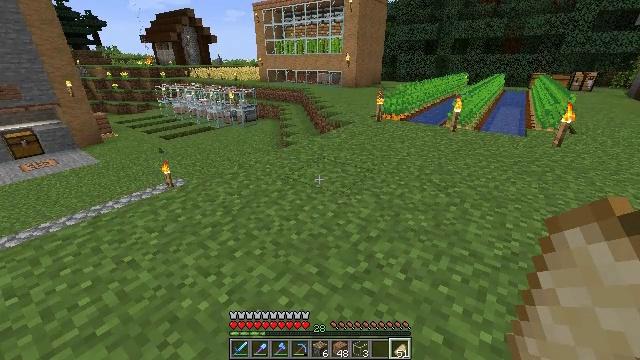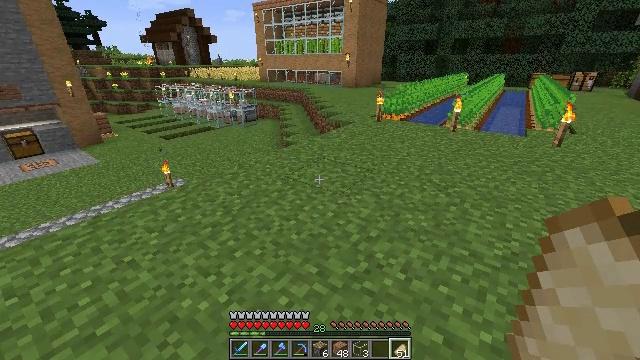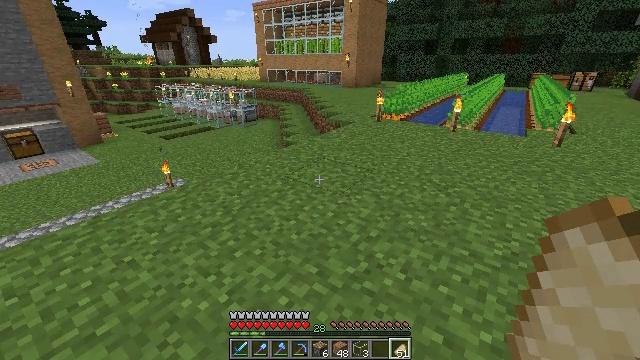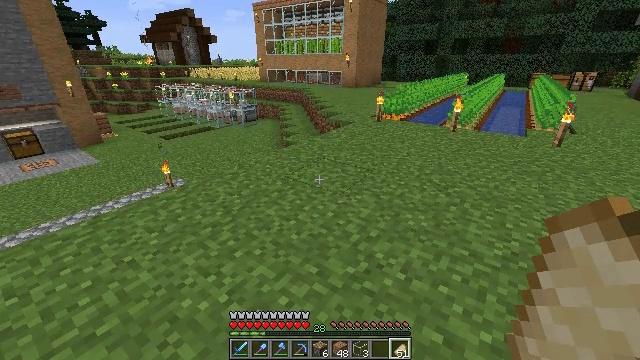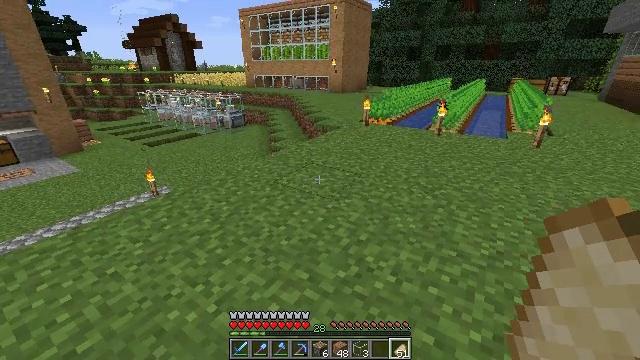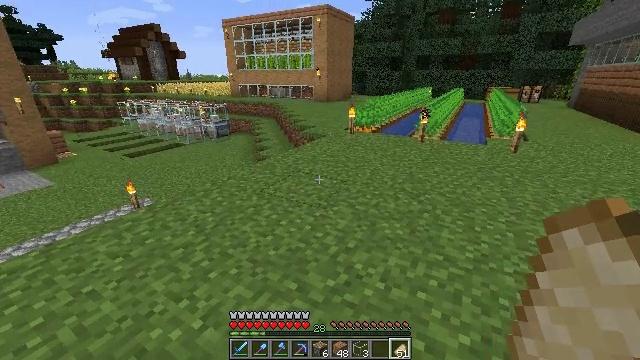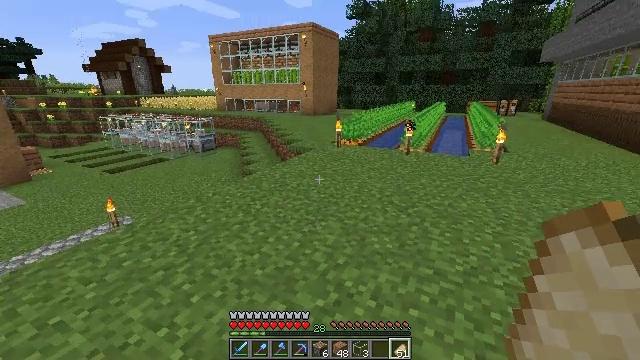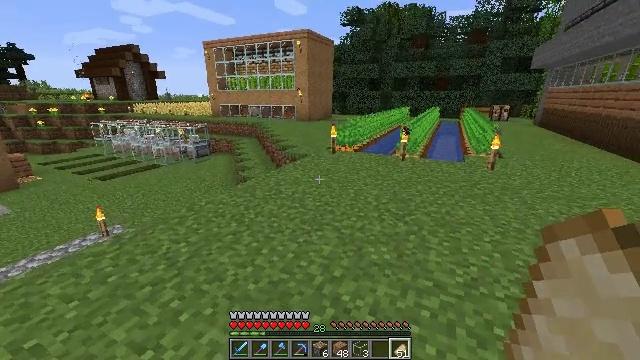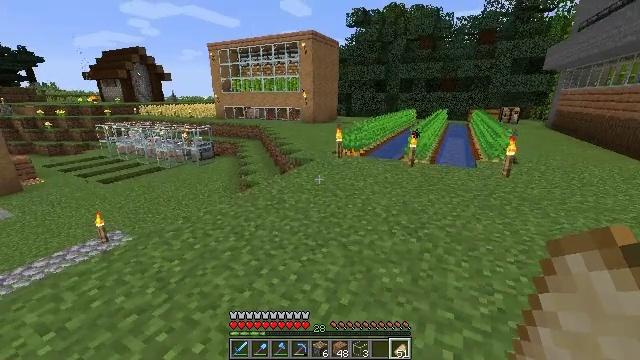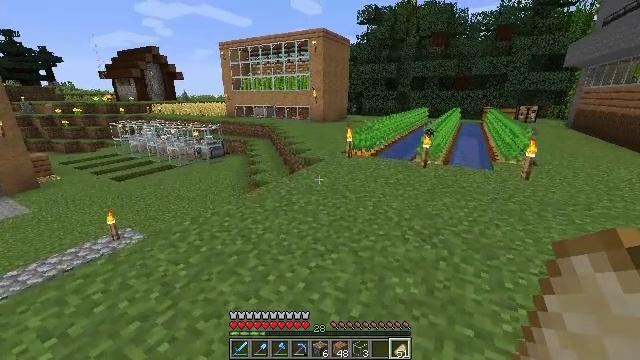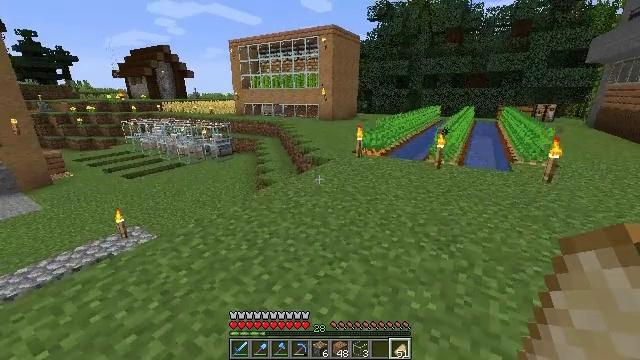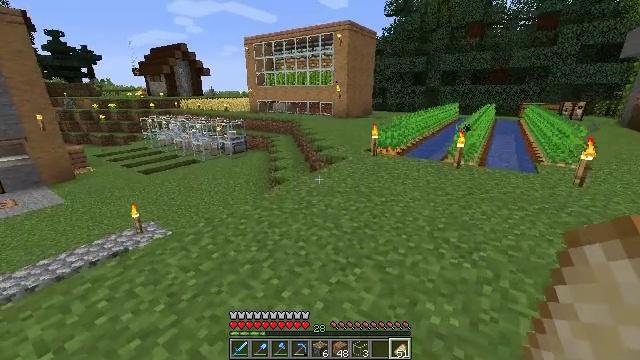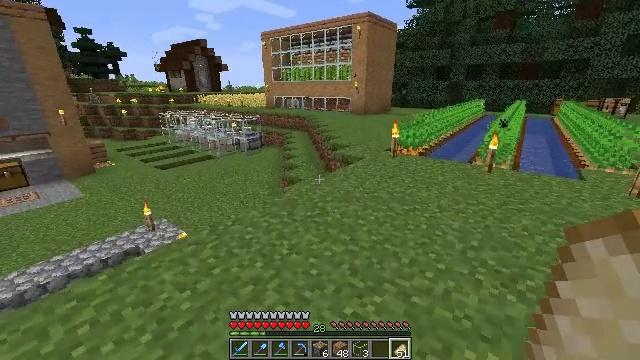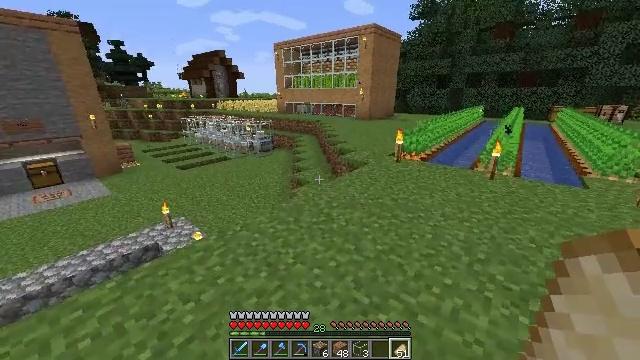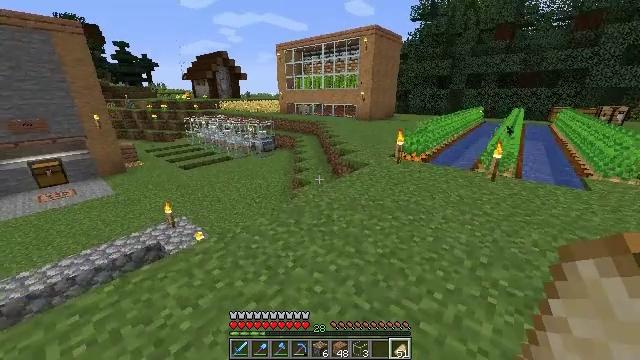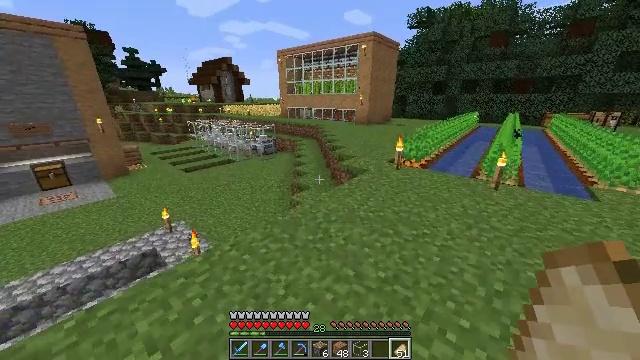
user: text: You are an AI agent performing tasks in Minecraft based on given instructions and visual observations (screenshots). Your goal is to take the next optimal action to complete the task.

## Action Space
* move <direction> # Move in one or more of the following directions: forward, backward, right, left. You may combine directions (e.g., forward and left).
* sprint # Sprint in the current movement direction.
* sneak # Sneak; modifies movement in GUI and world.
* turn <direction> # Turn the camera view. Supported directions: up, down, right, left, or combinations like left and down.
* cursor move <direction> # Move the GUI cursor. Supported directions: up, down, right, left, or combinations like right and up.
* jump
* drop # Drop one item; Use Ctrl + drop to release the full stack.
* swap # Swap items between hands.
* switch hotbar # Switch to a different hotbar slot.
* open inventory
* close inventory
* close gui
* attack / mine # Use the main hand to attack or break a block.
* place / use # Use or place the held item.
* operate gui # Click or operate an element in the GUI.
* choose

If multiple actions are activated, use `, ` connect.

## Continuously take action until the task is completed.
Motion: motion action
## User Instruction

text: Craft the redstone.
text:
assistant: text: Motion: no_op
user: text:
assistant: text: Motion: no_op
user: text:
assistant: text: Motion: no_op
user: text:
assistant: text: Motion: turn right and up
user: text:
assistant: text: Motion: turn right and up
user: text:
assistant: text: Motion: move forward, turn right and up
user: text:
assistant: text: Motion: move forward, turn right and up
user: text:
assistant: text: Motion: move forward, turn left
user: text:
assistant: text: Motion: move forward, turn left
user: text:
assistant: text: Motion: move forward, turn left
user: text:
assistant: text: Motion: move forward, turn left
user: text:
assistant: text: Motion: move forward, sprint, turn left
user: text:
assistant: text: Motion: move forward, sprint, turn left
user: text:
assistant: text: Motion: move forward, sprint
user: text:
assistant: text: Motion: move forward
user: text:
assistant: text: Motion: move forward
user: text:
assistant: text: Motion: move forward, sprint
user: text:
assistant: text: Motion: move forward, sprint
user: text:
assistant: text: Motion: move forward, sprint
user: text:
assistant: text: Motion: move forward, sprint
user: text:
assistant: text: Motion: move forward
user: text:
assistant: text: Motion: move forward
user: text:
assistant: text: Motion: no_op
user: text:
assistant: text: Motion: no_op
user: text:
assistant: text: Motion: turn left and down
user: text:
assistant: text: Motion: turn left and down
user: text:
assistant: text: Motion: turn left and down
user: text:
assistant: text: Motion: turn left
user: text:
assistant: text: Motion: turn left
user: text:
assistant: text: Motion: turn left